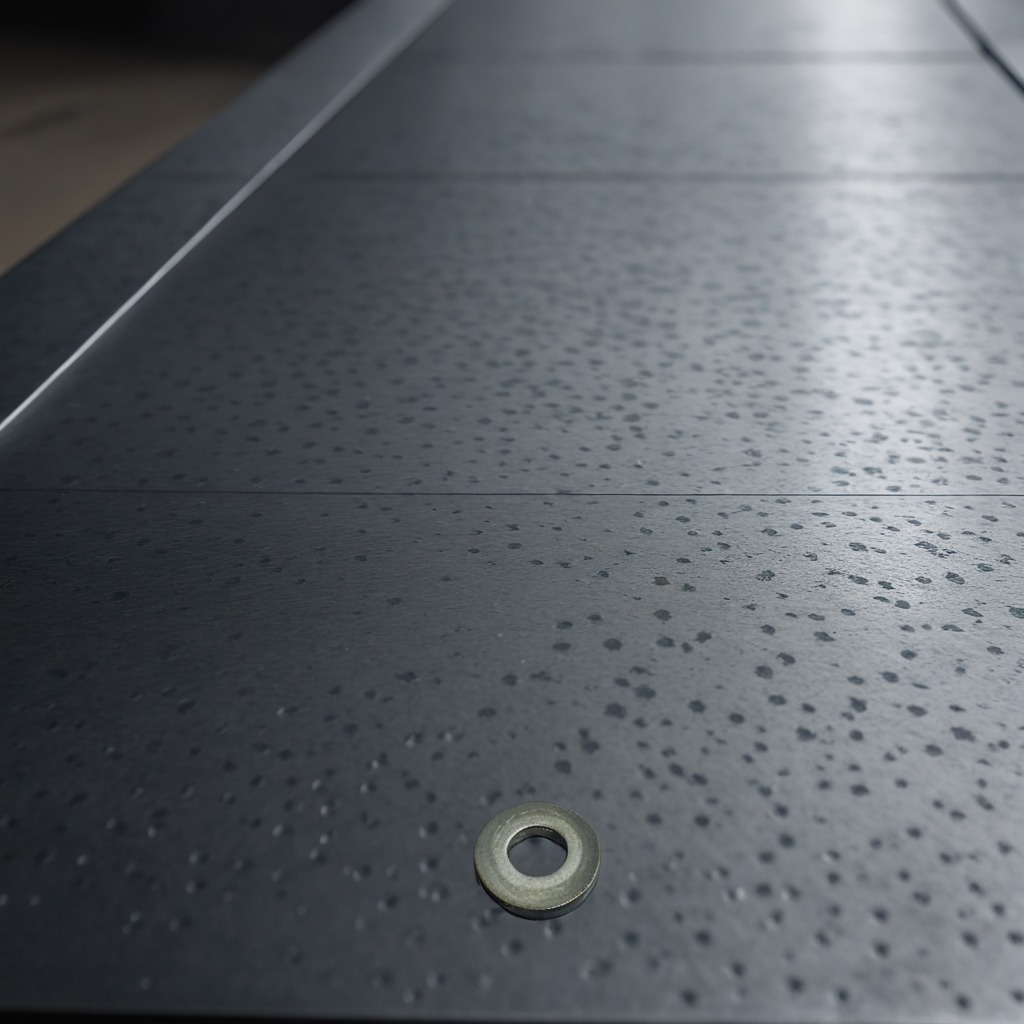
A flat metal washer is lying on the cold steel table in a mining workshop.